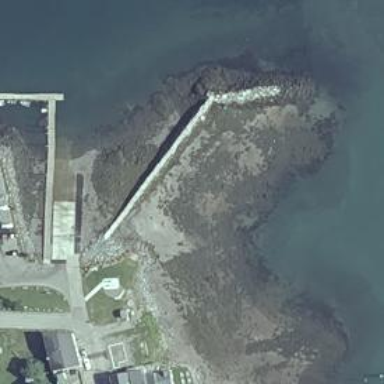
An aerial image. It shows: Breakwater structure.